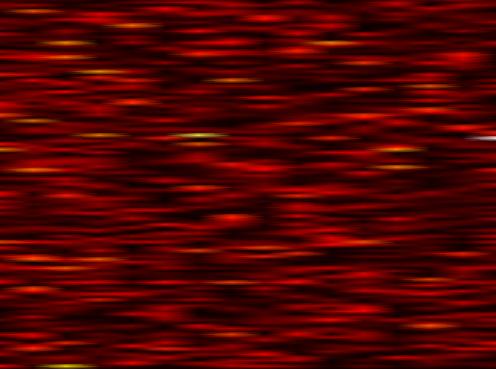
Label: FBMC